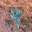
Label: 9